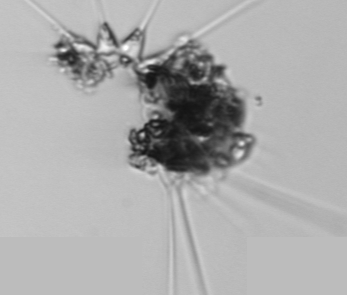
Label: Asterionellopsis_glacialis